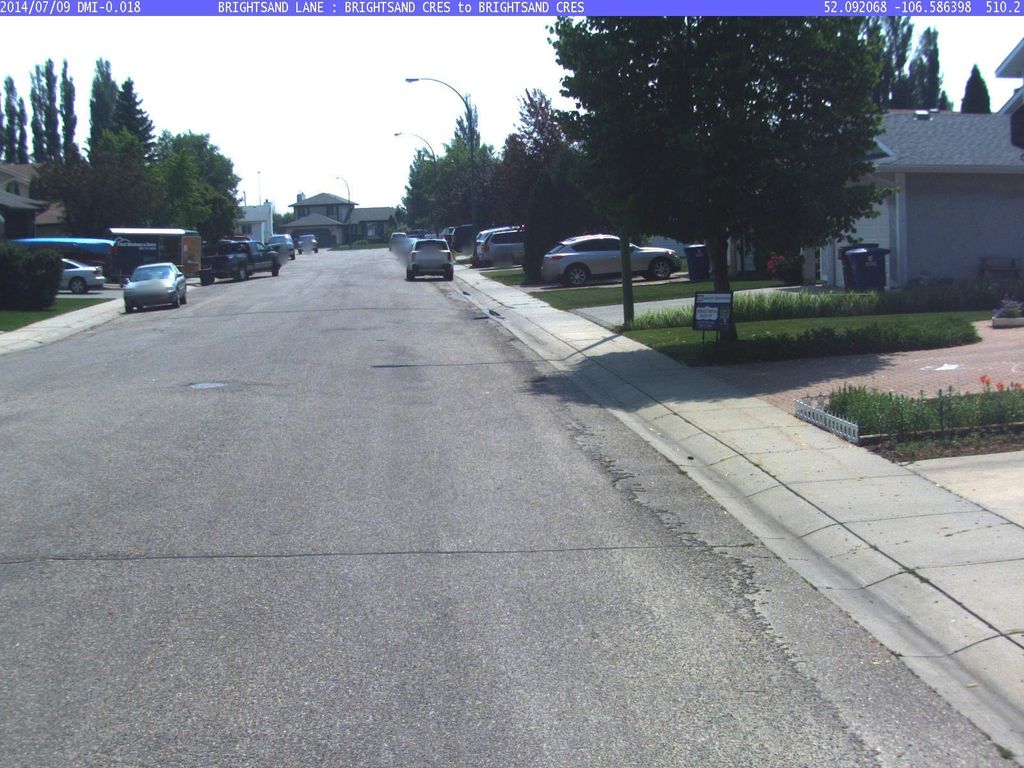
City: saskatoon